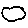
Label: cloud